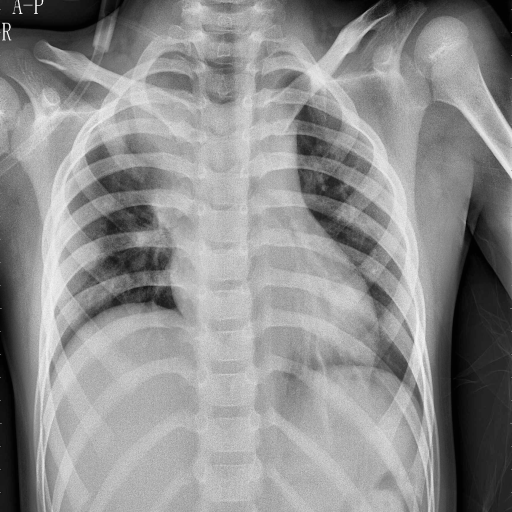
Finding: PNEUMONIA